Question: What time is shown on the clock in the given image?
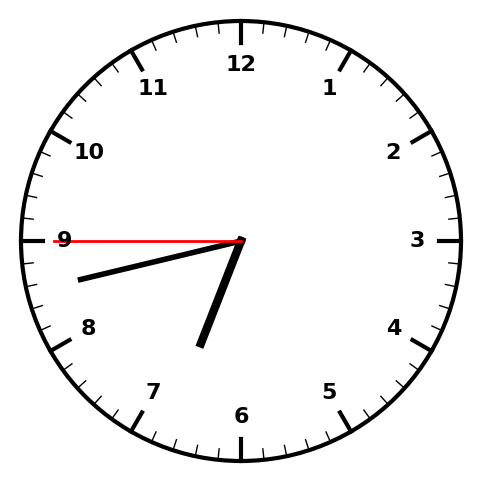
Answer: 06:42:45